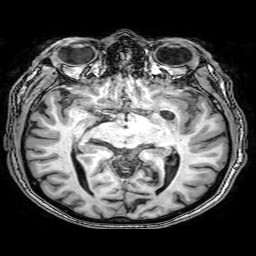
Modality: T1w
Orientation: coronal
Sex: male
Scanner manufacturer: philips
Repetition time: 0.008172 s
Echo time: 0.00374 s